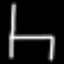
Label: chair